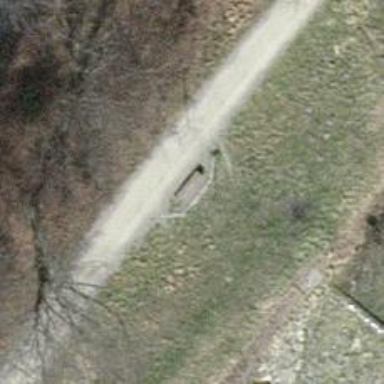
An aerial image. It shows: Brown bench.